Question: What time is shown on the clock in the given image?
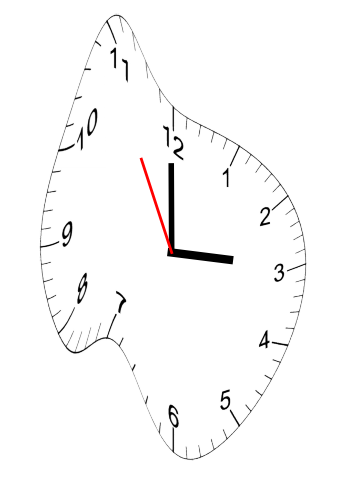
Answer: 02:59:55